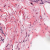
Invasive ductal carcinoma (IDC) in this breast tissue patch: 0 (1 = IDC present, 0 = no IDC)